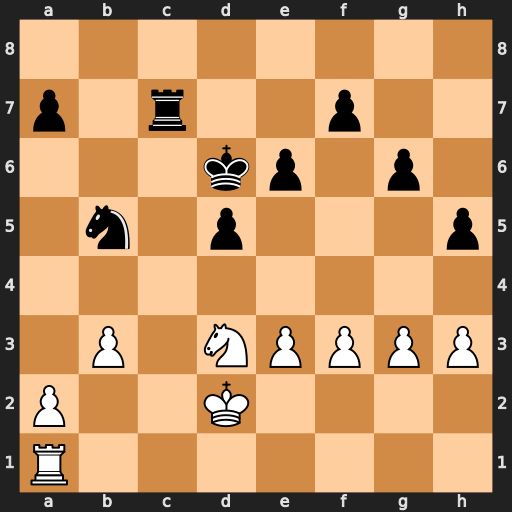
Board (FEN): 8/p1r2p2/3kp1p1/1n1p3p/8/1P1NPPPP/P2K4/R7
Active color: w
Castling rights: -
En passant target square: -
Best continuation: a4 Nc3 Rc1